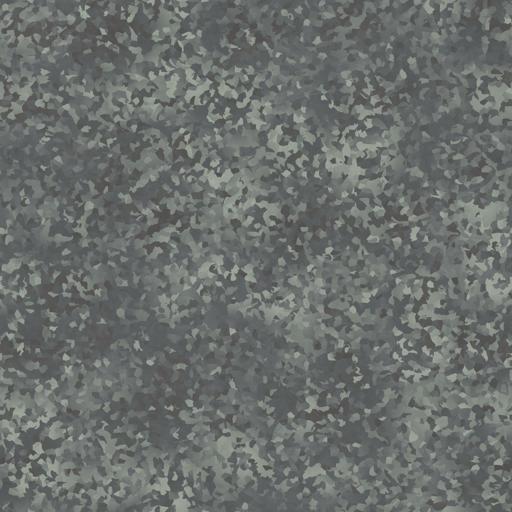
Tags: metal steel